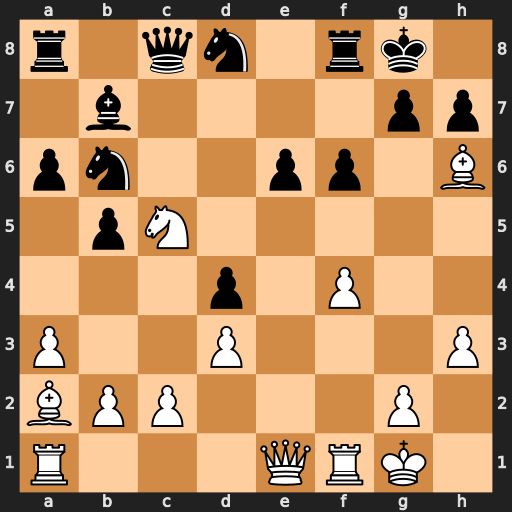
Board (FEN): r1qn1rk1/1b4pp/pn2pp1B/1pN5/3p1P2/P2P3P/BPP3P1/R3QRK1
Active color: w
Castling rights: -
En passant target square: -
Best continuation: Nxe6 Nxe6 Bxe6+